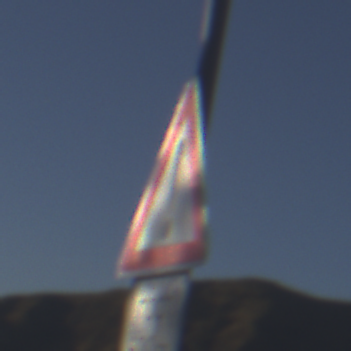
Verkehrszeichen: Gefahrenstelle
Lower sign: LaengeEinerStrecke3
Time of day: SunriseSunset
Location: Outdoor (Nature)
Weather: Clear
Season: NotSpecified
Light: Natural